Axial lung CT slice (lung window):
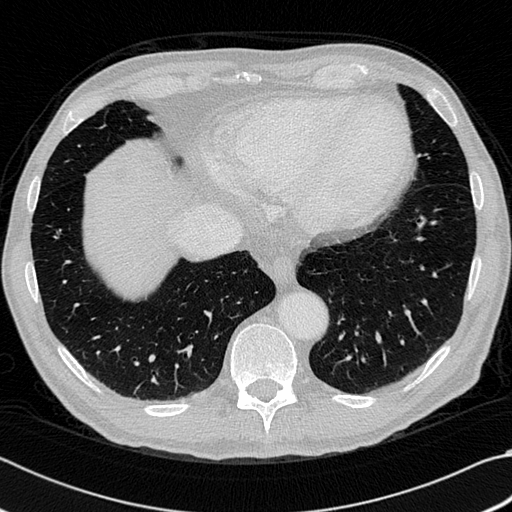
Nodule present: no